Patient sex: M
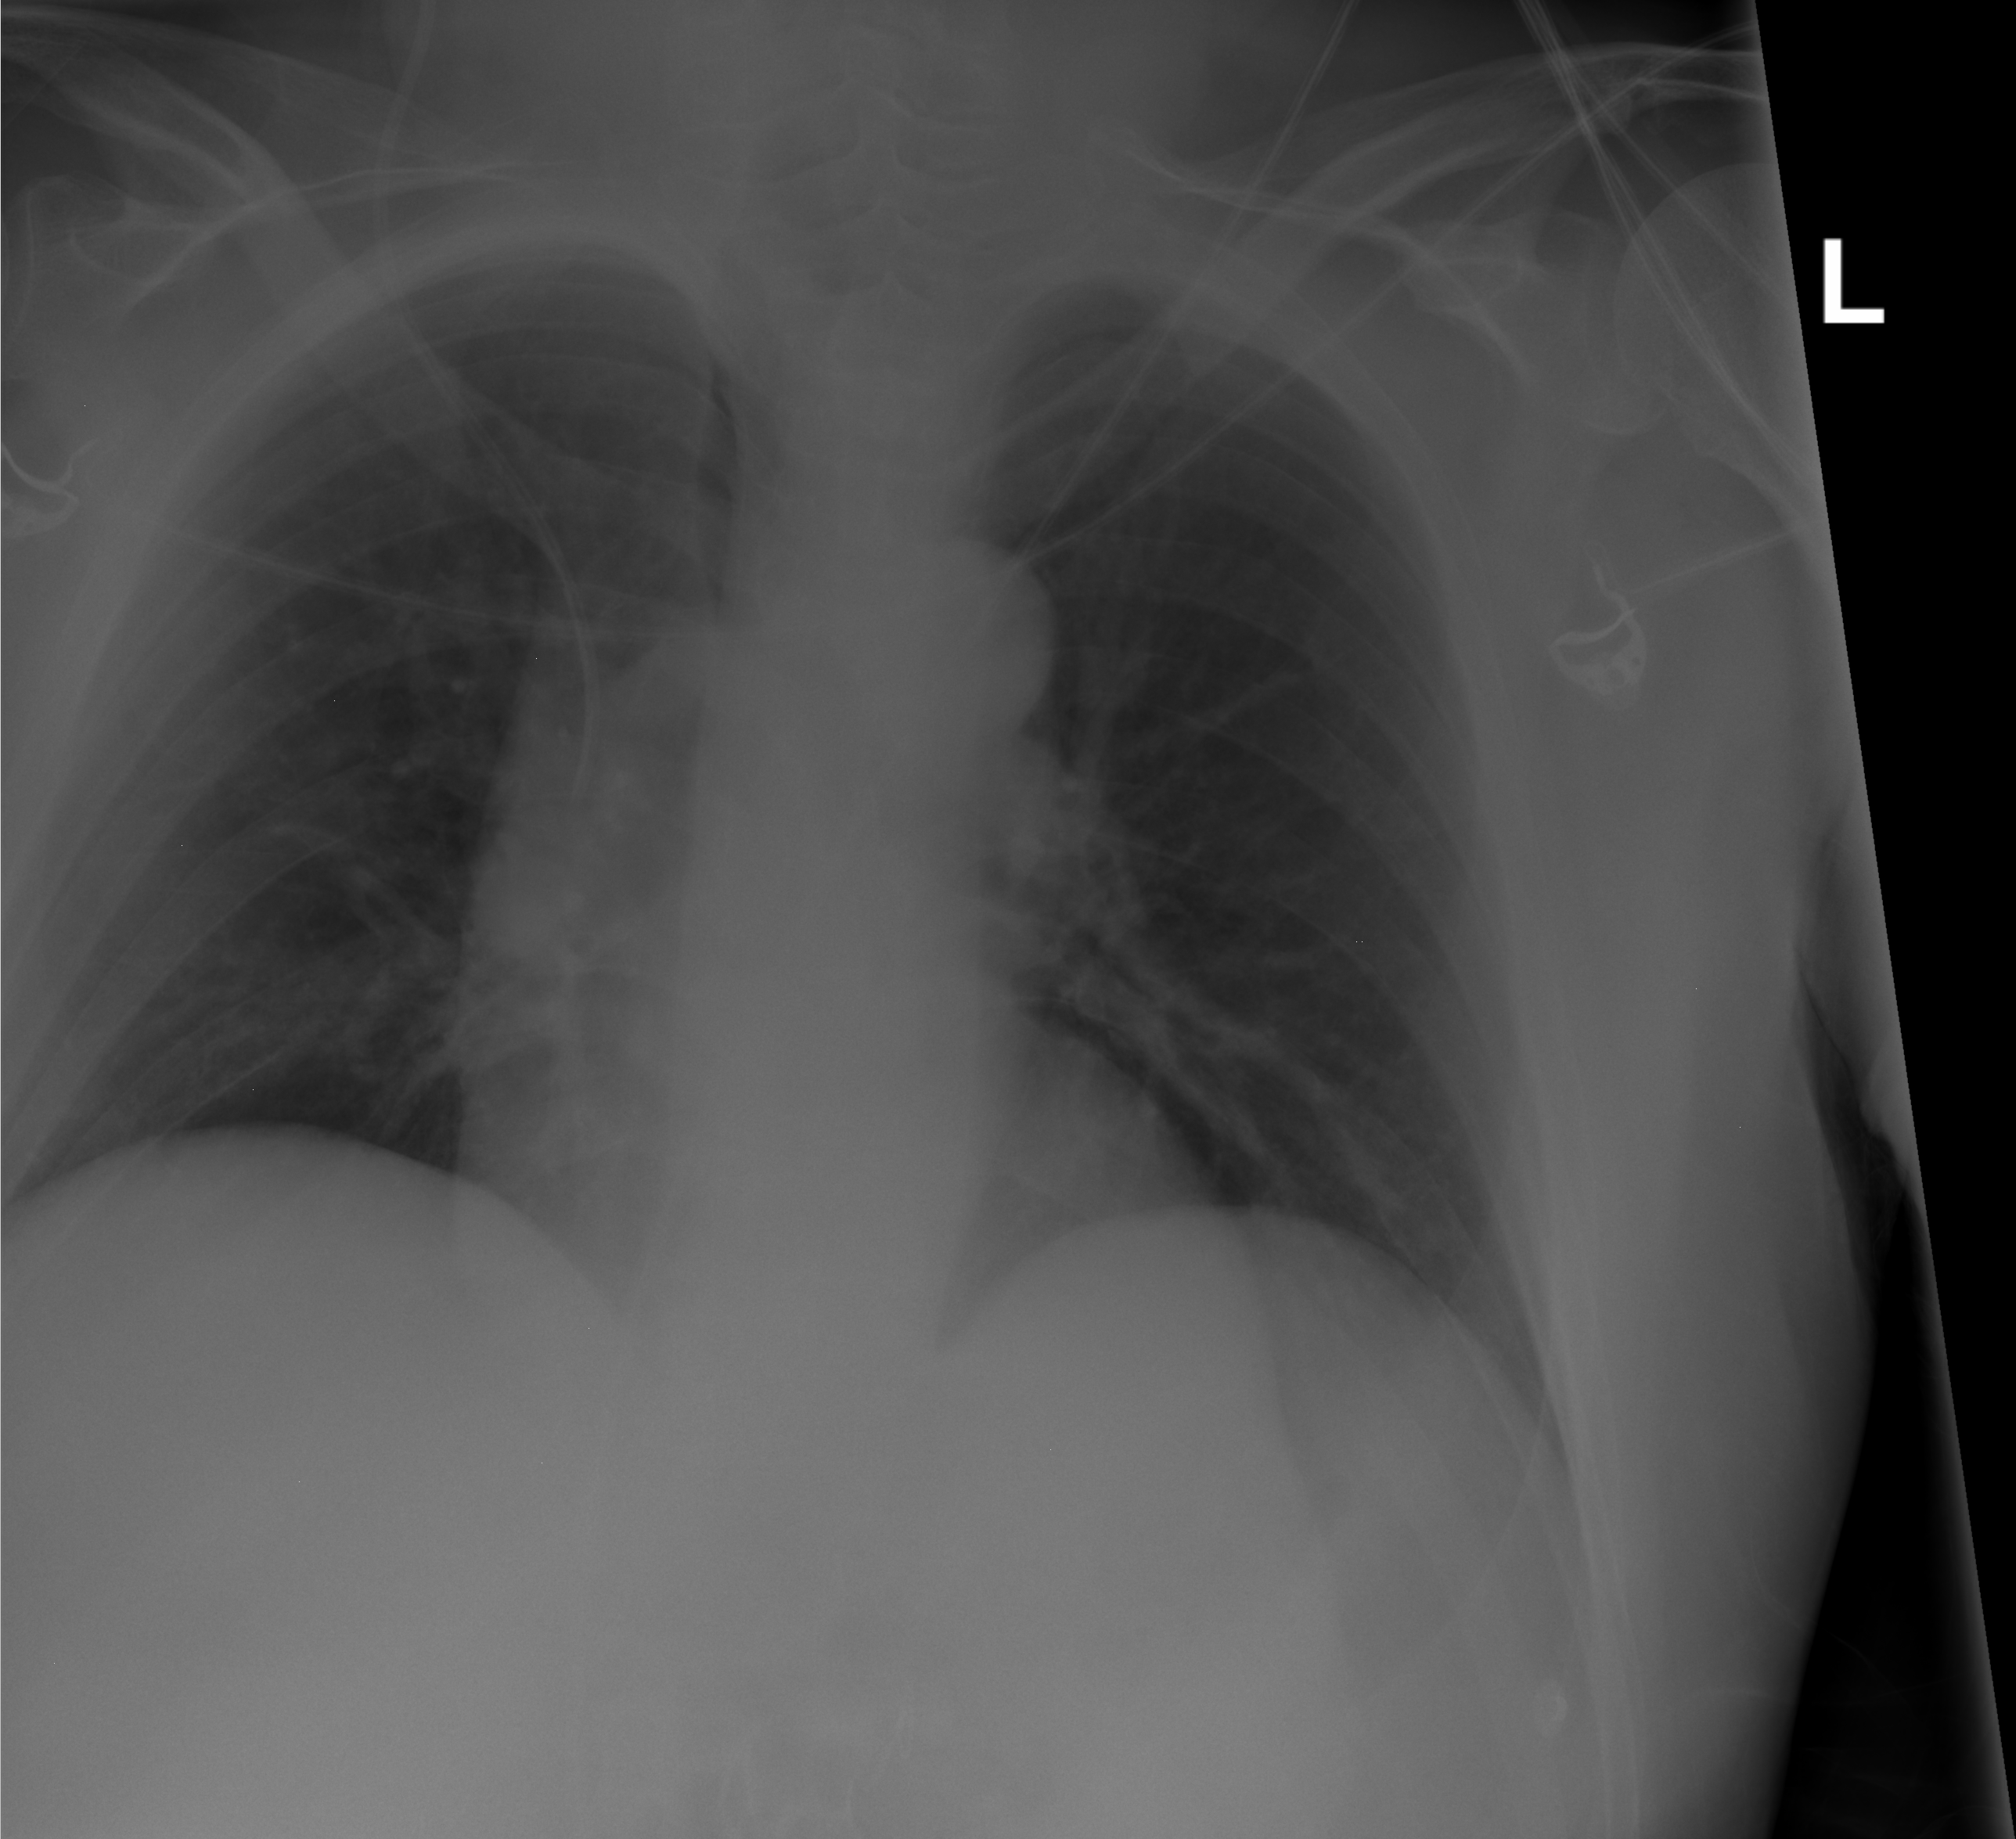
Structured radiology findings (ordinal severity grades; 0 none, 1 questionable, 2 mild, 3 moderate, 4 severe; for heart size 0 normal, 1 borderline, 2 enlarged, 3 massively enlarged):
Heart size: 0
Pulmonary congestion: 0
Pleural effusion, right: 0
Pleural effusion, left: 0
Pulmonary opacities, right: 0
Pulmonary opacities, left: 0
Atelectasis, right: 2
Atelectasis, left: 0